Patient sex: M
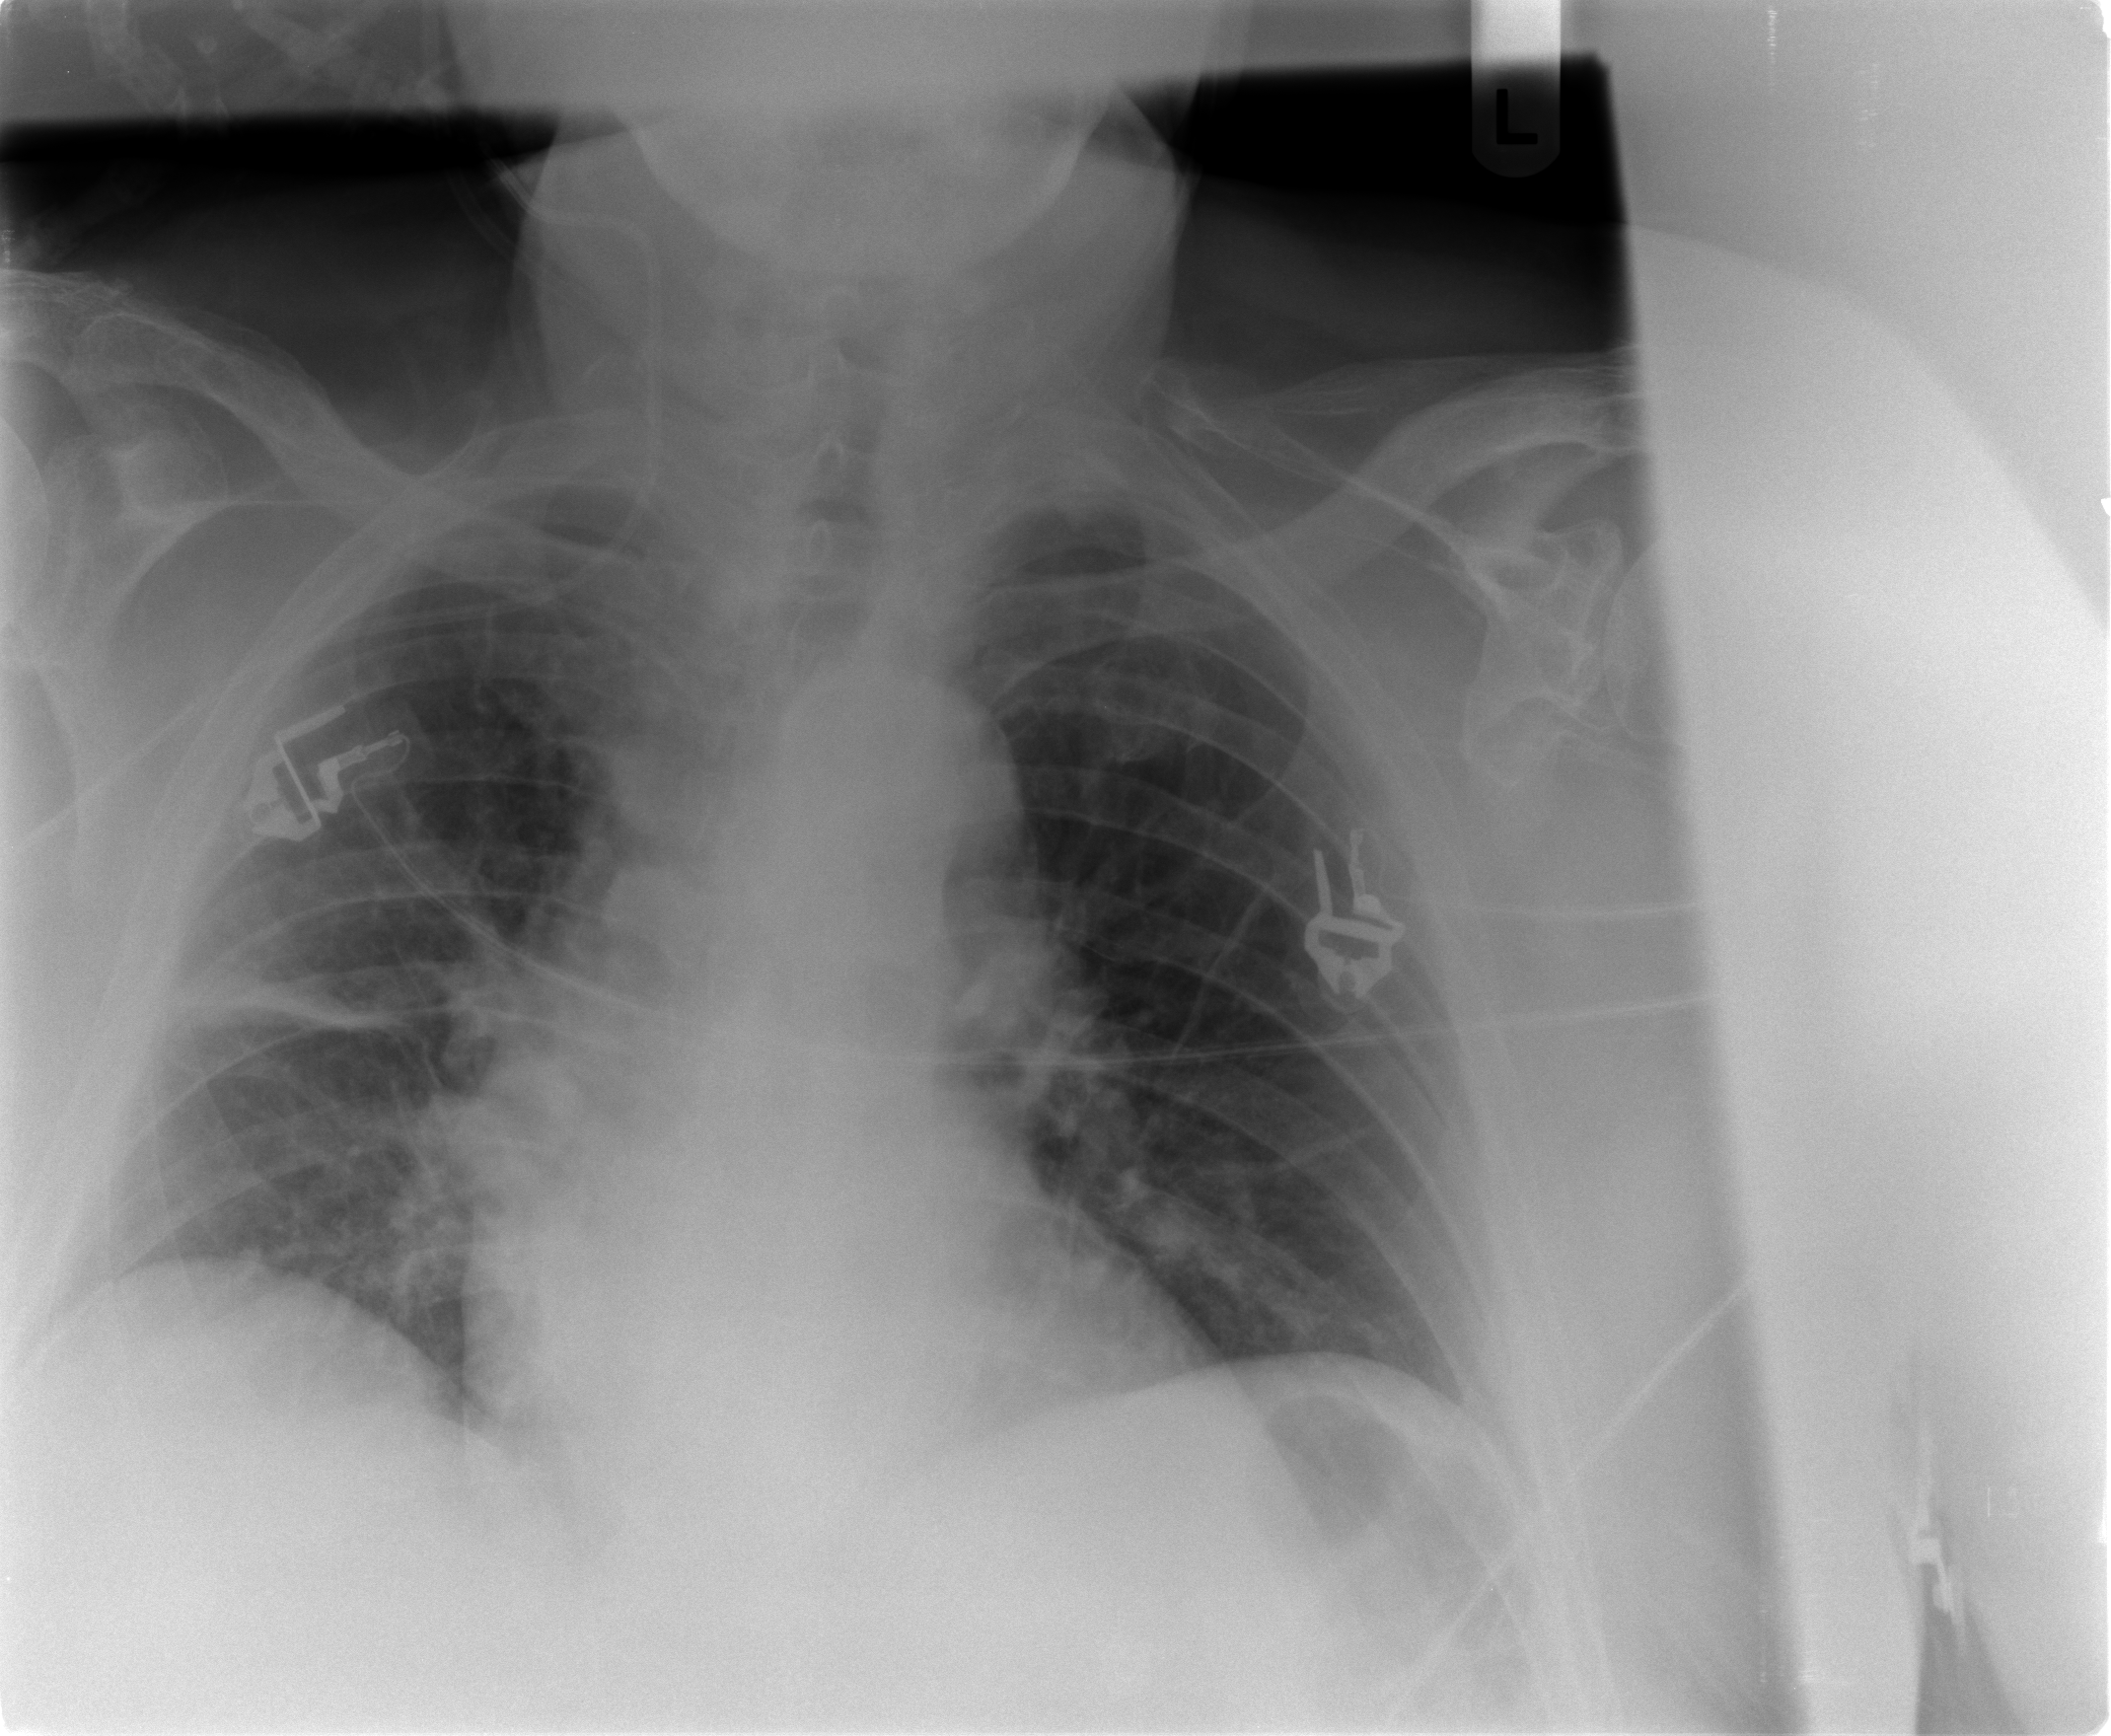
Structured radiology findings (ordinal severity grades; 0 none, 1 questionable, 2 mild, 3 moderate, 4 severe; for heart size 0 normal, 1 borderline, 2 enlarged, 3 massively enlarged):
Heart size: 1
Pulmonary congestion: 2
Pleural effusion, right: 0
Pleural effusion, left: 0
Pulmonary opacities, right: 0
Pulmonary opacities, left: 0
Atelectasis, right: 2
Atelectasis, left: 0